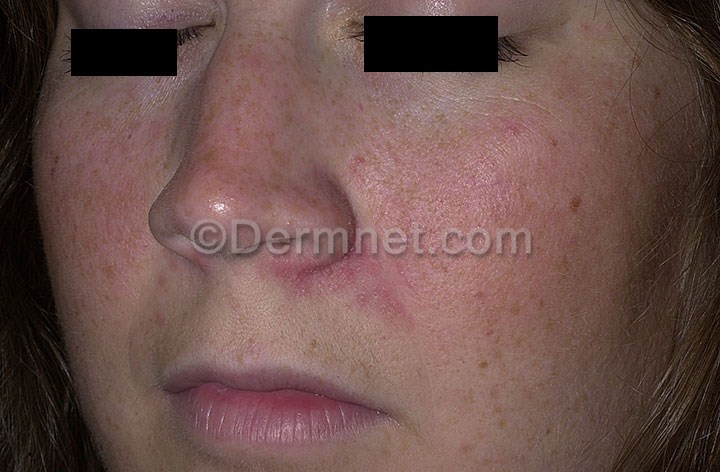
Disease: Acne and Rosacea Photos